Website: home-depot
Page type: cart
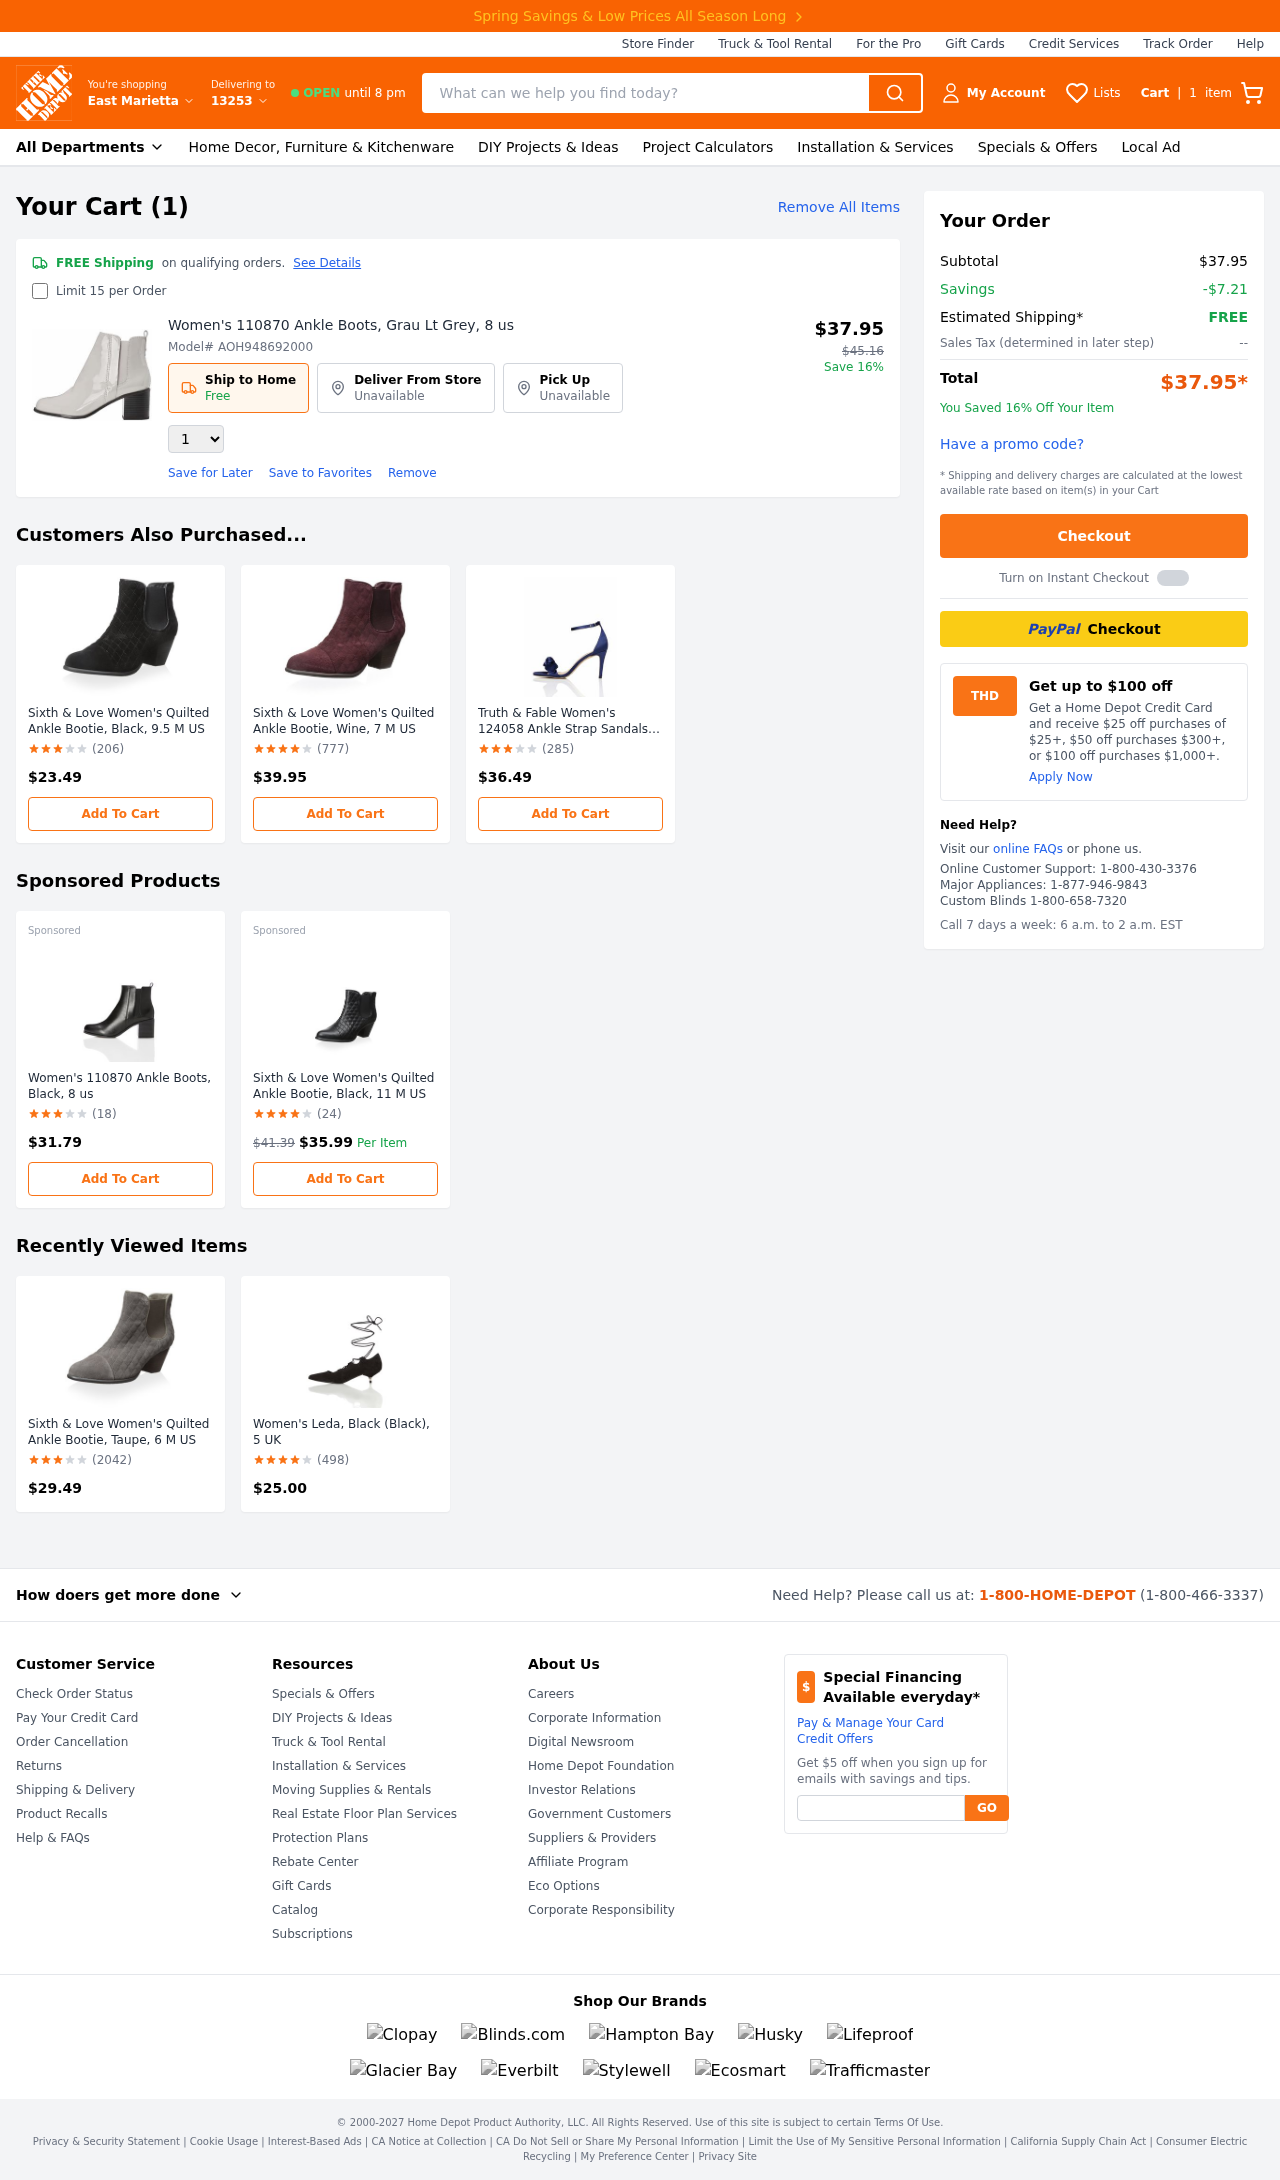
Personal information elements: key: PII_POSTCODE
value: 13253
Product elements: key: PRODUCT1_NAME
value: Women's 110870 Ankle Boots, Grau Lt Grey, 8 us
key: PRODUCT1_PRICE
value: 37.95
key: PRODUCT1_QUANTITY
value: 1
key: PRODUCT2_NAME
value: Sixth & Love Women's Quilted Ankle Bootie, Black, 9.5 M US
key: PRODUCT2_NUM_RATINGS
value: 206
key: PRODUCT2_PRICE
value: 23.49
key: PRODUCT2_RATING
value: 3.9
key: PRODUCT3_NAME
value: Sixth & Love Women's Quilted Ankle Bootie, Wine, 7 M US
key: PRODUCT3_NUM_RATINGS
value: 777
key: PRODUCT3_PRICE
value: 39.95
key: PRODUCT3_RATING
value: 4.5
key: PRODUCT4_NAME
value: Truth & Fable Women's 124058 Ankle Strap Sandals, Blue Navy, 8
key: PRODUCT4_NUM_RATINGS
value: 285
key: PRODUCT4_PRICE
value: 36.49
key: PRODUCT4_RATING
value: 3.9
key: PRODUCT5_NAME
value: Women's 110870 Ankle Boots, Black, 8 us
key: PRODUCT5_NUM_RATINGS
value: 18
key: PRODUCT5_PRICE
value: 31.79
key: PRODUCT5_RATING
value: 3.7
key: PRODUCT6_NAME
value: Sixth & Love Women's Quilted Ankle Bootie, Black, 11 M US
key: PRODUCT6_NUM_RATINGS
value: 24
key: PRODUCT6_PRICE
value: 35.99
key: PRODUCT6_RATING
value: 4.2
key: PRODUCT7_NAME
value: Sixth & Love Women's Quilted Ankle Bootie, Taupe, 6 M US
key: PRODUCT7_NUM_RATINGS
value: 2042
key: PRODUCT7_PRICE
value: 29.49
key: PRODUCT7_RATING
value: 3.8
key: PRODUCT8_NAME
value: Women's Leda, Black (Black), 5 UK
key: PRODUCT8_NUM_RATINGS
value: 498
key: PRODUCT8_PRICE
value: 25
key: PRODUCT8_RATING
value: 4.4
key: PRODUCT1_ORIGINAL_PRICE
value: $45.16
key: PRODUCT6_ORIGINAL_PRICE
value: $41.39
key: PRODUCT_MODEL_NUMBER
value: AOH948692000
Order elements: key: ORDER_NUM_ITEMS
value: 1
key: ORDER_SUBTOTAL
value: $37.95
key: ORDER_SAVINGS
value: -$7.21
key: ORDER_TOTAL
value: $37.95*
Search elements: key: HEADER_SEARCH
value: What can we help you find today?